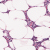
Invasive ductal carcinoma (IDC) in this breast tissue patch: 1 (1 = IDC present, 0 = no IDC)